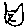
Label: cat